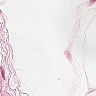
Metastatic tissue present: no